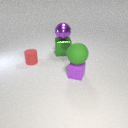
large green metal cube to the right of small red rubber cylinder